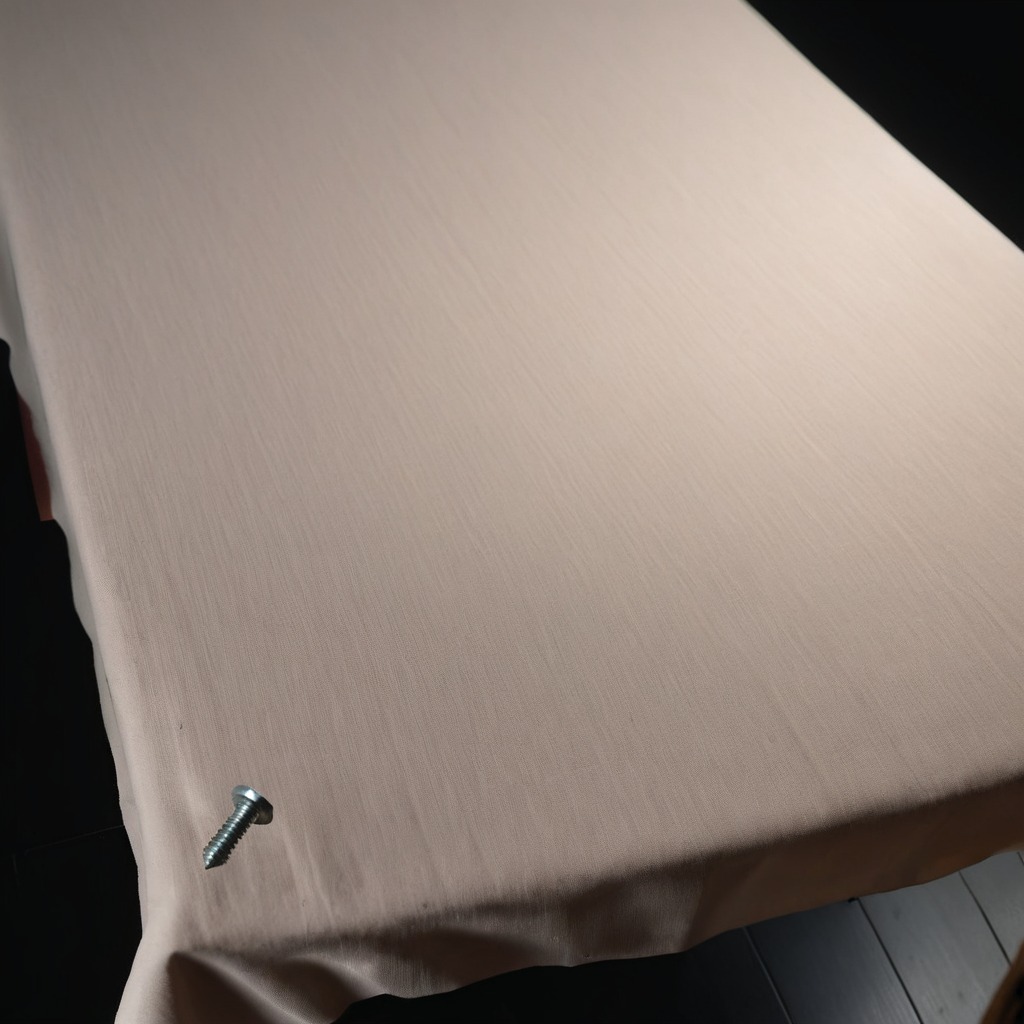
A metal screw is lying on a wooden table.